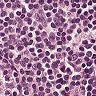
Metastatic tissue present: no